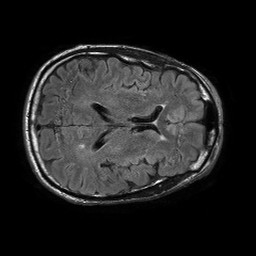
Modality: FLAIR
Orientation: axial
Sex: male
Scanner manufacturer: philips
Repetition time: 11 s
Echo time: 0.125 s